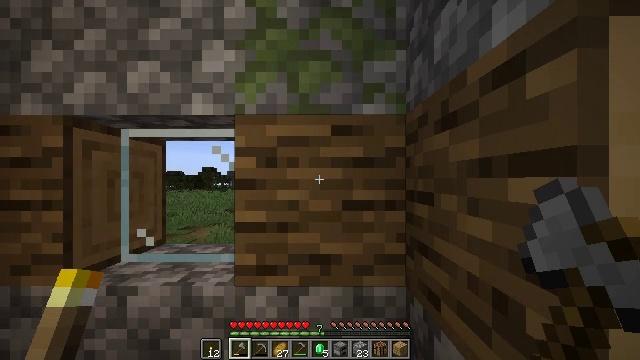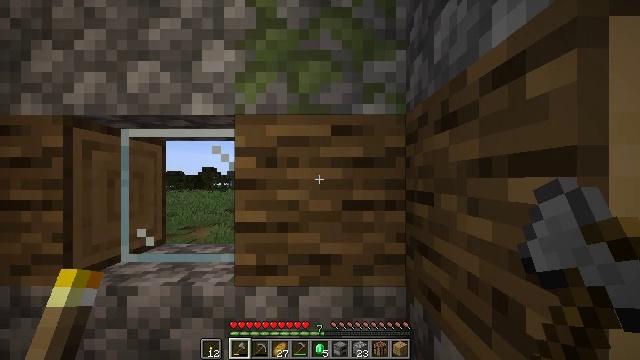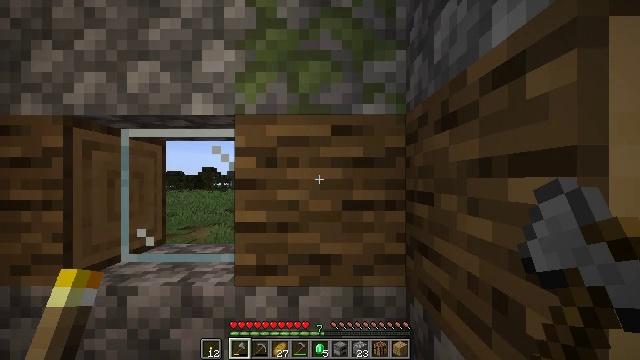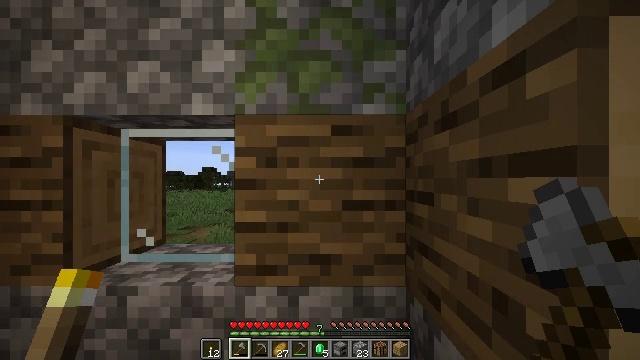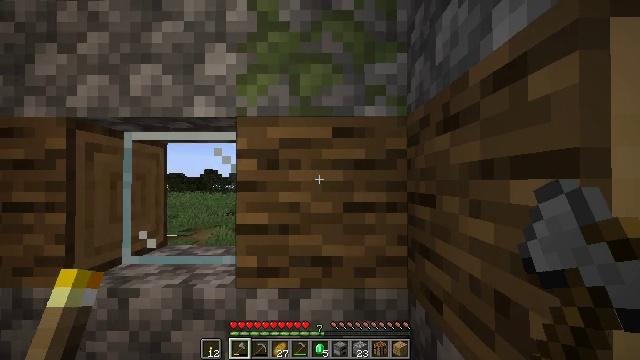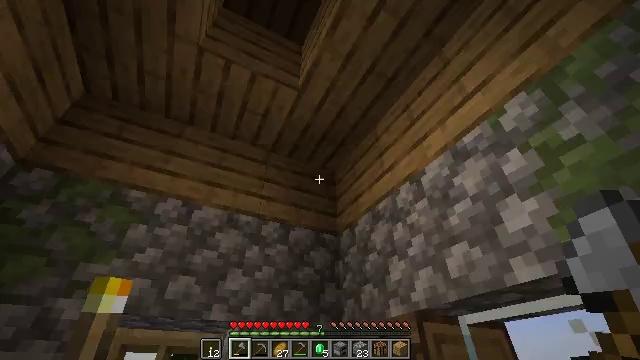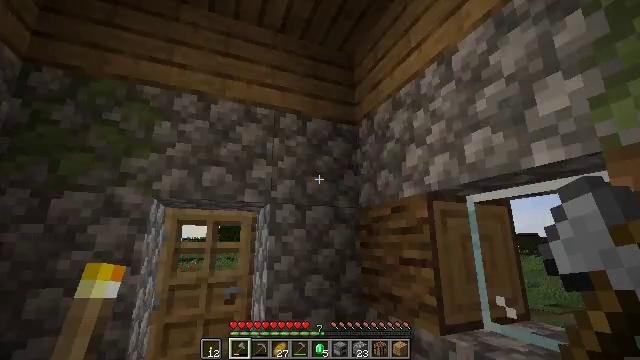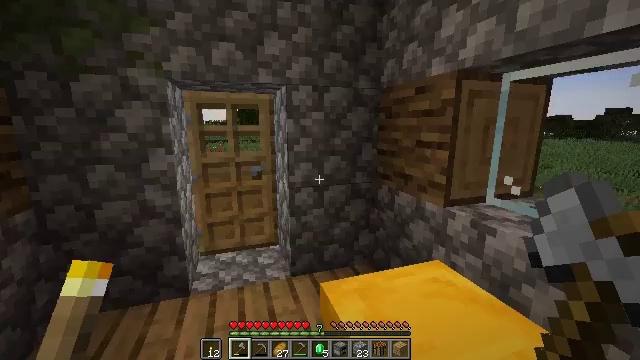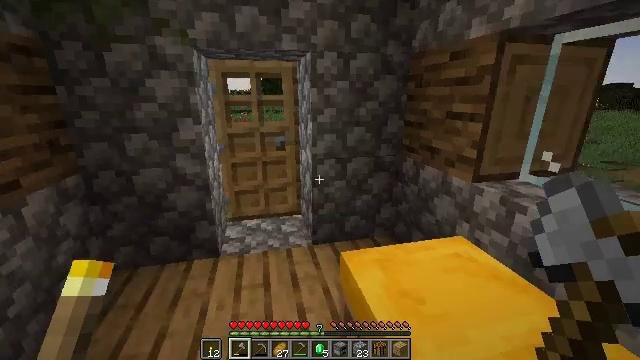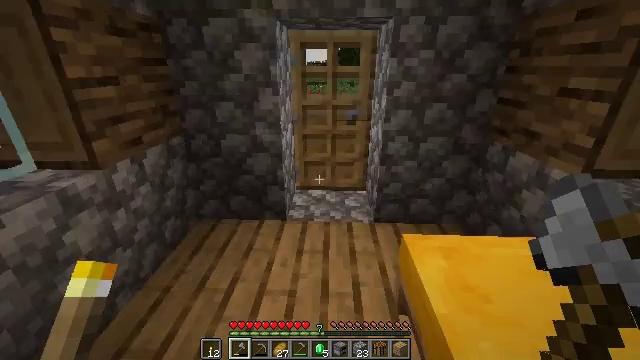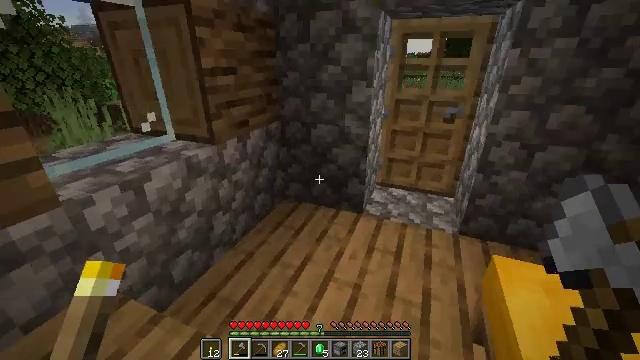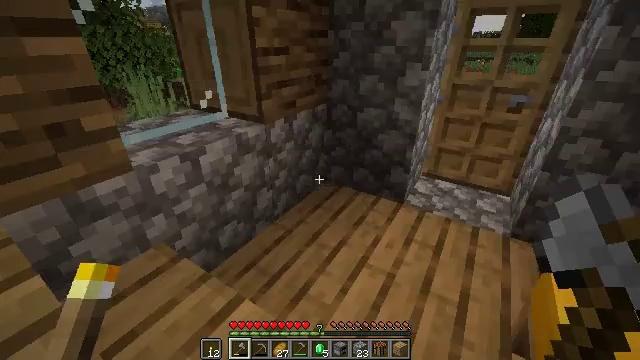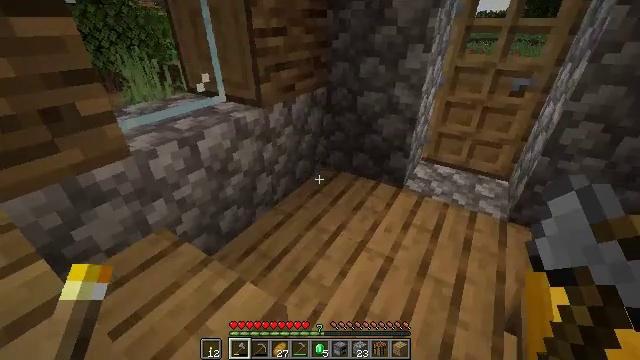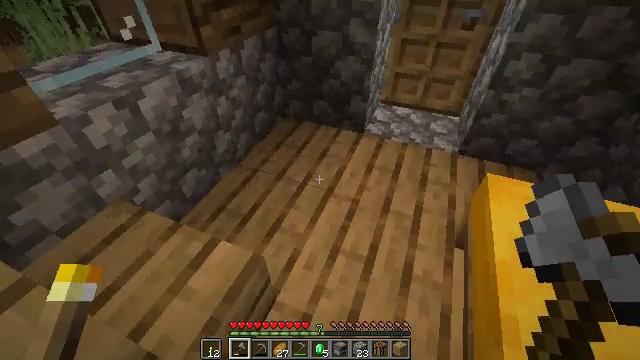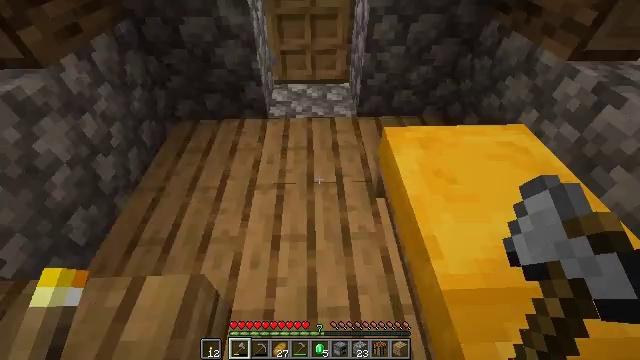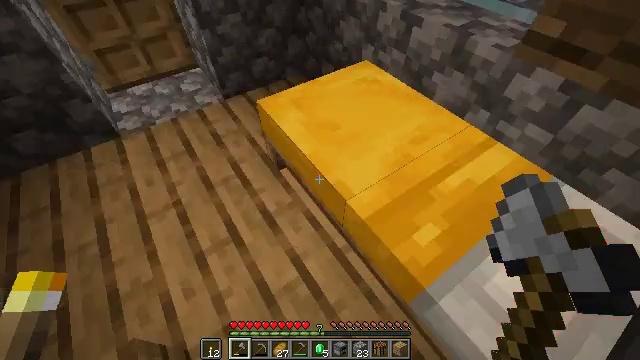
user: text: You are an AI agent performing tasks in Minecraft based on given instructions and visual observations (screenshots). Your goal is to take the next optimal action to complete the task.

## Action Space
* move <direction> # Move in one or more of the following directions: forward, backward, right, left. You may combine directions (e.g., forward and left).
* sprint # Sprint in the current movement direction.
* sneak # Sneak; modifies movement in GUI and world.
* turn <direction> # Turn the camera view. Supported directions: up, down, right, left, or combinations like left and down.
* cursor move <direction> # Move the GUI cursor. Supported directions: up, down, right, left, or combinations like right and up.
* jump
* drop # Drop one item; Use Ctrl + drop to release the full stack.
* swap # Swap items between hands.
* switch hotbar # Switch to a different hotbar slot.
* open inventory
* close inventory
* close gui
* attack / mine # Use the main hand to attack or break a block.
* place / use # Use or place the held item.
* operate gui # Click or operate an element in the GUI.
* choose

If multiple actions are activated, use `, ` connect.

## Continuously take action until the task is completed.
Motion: motion action
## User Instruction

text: Mine the yellow bed to pick it up.
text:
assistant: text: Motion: no_op
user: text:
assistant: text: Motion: no_op
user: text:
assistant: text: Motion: no_op
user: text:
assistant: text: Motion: no_op
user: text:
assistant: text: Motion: turn left and up
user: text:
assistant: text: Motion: turn left and down
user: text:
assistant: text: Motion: turn left and down
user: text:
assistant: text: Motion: turn left and down
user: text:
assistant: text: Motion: turn left and down
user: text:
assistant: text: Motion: turn left and down
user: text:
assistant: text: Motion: turn left and down
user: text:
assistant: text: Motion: turn down
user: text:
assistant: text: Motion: turn right and down
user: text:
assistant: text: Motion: turn right and down
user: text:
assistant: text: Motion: turn right and down
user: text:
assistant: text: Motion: turn right, attack / mine
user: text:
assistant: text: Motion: turn right, attack / mine
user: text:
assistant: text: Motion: turn right, attack / mine
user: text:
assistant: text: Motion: turn right, attack / mine
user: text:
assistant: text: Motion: attack / mine
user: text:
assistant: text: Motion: attack / mine
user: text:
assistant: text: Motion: attack / mine
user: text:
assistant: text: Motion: attack / mine
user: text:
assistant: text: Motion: attack / mine
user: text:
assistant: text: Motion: attack / mine
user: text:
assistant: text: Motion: attack / mine